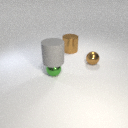
small green metal sphere to the left of large brown metal cylinder